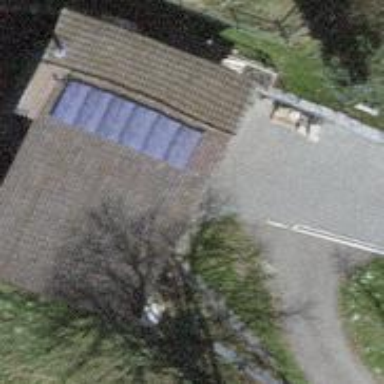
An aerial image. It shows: Solar power generator using photovoltaic panels.